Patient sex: M
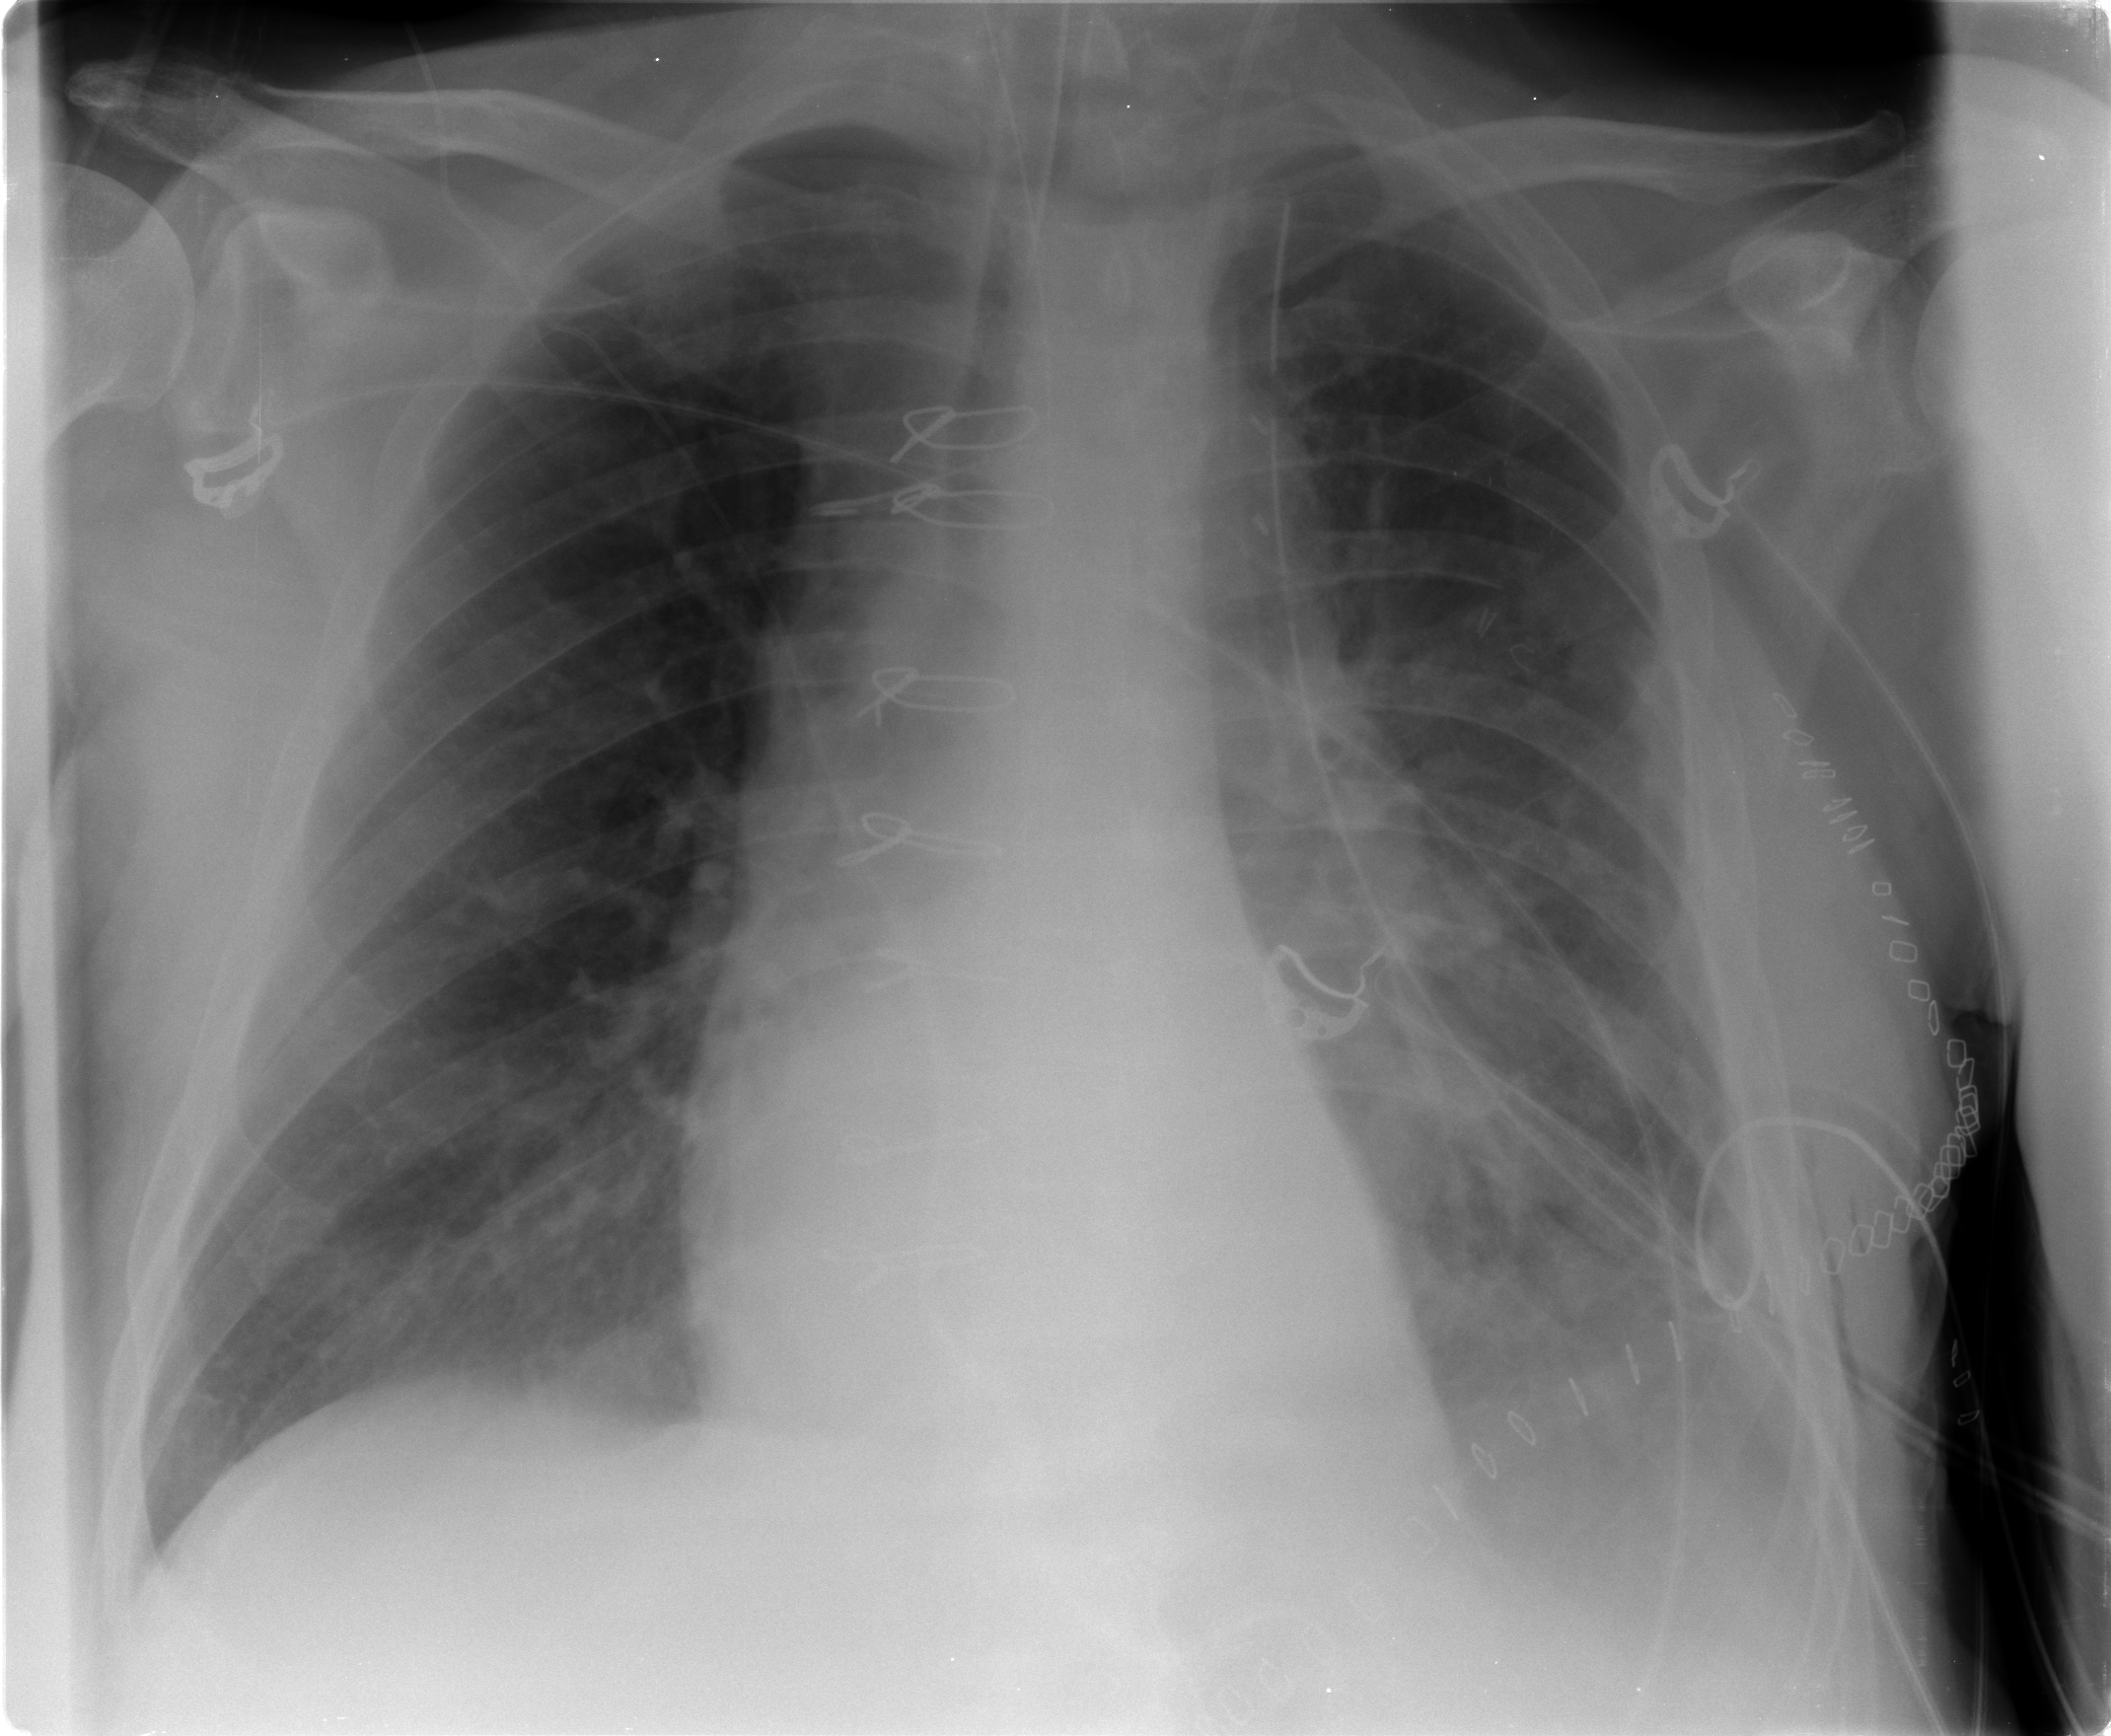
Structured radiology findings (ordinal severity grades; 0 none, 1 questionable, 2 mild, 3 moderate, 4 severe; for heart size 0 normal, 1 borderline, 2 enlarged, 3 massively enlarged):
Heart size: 2
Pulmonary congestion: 2
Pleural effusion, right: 0
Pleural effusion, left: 3
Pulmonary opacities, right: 0
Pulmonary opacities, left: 0
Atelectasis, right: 2
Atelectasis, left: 2